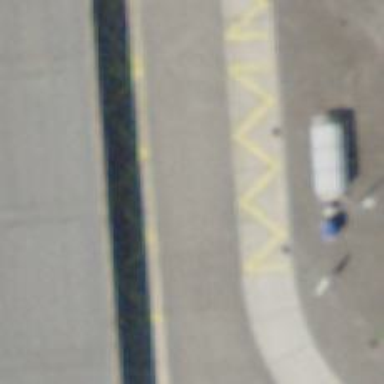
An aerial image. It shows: Public transport stop position.